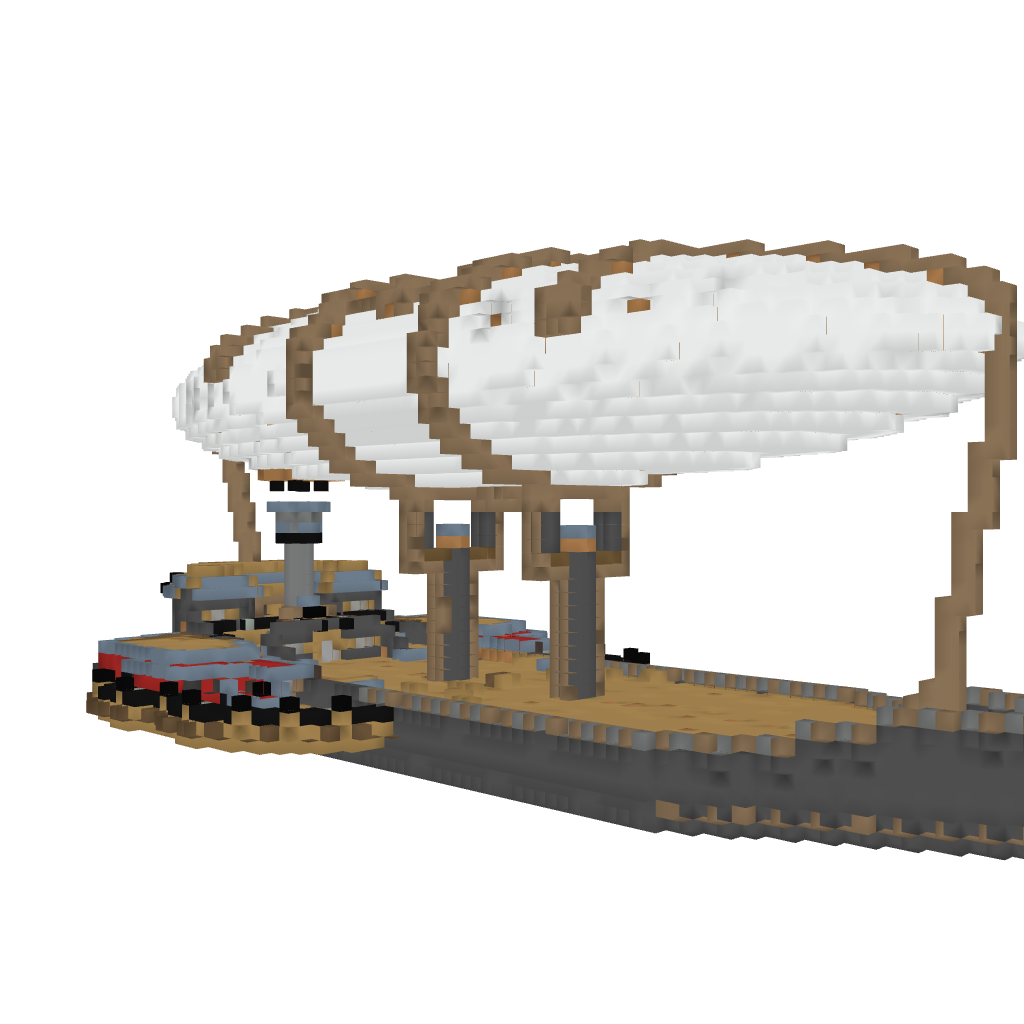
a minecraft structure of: HighWind IV :AIRSHIP